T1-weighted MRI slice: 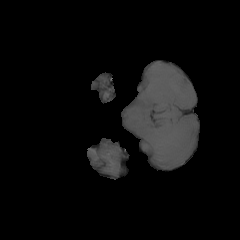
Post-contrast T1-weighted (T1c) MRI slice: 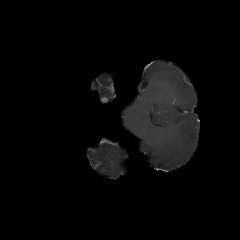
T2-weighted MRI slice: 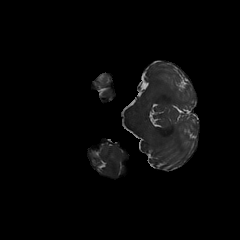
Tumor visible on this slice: no